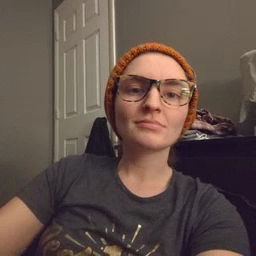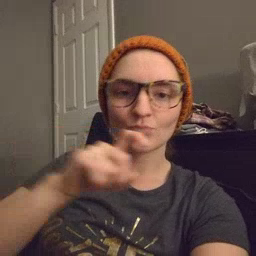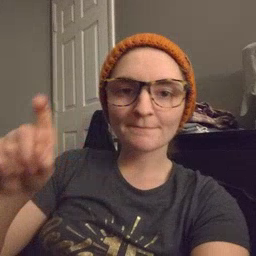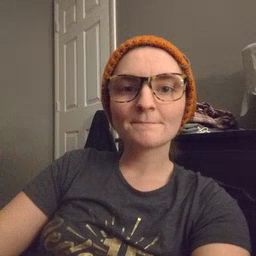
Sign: closet